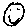
Label: smiley face